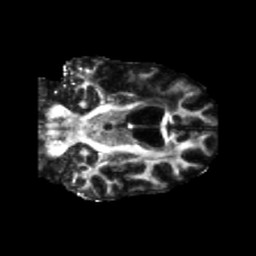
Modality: FA
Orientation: coronal
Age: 56
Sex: male
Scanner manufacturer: siemens
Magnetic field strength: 3 T
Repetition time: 5.25 s
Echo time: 0.08 s